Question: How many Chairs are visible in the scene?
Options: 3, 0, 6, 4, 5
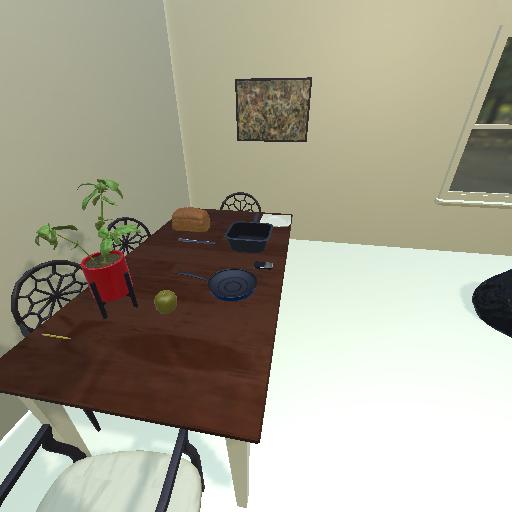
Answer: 3